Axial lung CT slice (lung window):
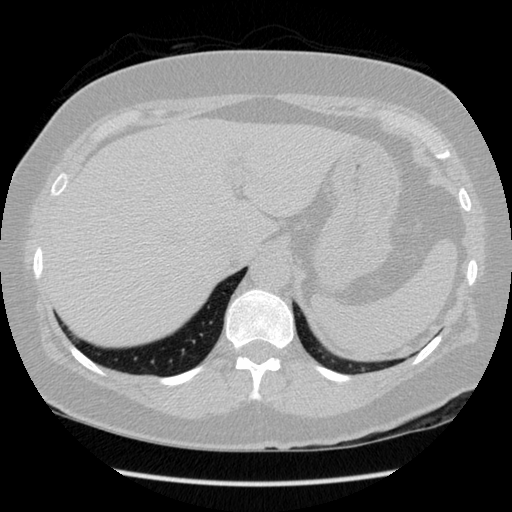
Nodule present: no